В этой задаче мы коснемся вопросов исследования фотоактивных мембранных белков. Эти исследования происходили на заре биофизики, в 1970-80-х годах. Везде, где в этой задаче требуется произвести численные оценки, вы можете использовать данные графиков и схем, приведенных в условии, а также результаты расчетов предыдущих пунктов задачи. Для начала рассмотрим модель клеточной мембраны — липидный бислой. Молекула липида состоит из полярной головы и гидрофобных хвостов (остатки жирных кислот) (Рис. 1). Если молекулы липида попытаться растворить в воде (полярном растворителе), то они могут образовывать различные структуры, которые минимизируют энергию системы. Т.е. полярные головы молекул стремятся образовать контакты с водой, а гидрофобные хвосты — укрыться от воды. Рис.1. Молекула липида Липидный бислой — это тонкая полярная мембрана, состоящая из двух слоев липида (Рис. 2). Этот бислой, составляющий клеточную мембрану, позволяет удержать в клетке различные ионы, белки и другие молекулы. Рис.2. Липидный бислой Чтобы живая клетка могла существовать, ей нужно каким-либо образом производить энергию внутри себя. Например, клетка может поглощать молекулы сахара, расщеплять их и с помощью молекулярных механизмов запасать энергию в виде АТФ ( —универсальный источник энергии для всех биохимических процессов, протекающих в живых системах. АТФ является основным переносчиком энергии в клетке.). Но что делать, если питание сахарами недоступно? При исследовании бактерий, живущих в экстремально соленых водоемах (20% соли), был обнаружен мембранный белок, бактериородопсин (Рис. 3).  Бактериородопсин оказался фотоактивным протонным насосом. При поглощении фотона белок переносит один протон изнутри клетки наружу. При постоянной работе белка на клеточной мембране создается дополнительная разность потенциалов, которую бактерия может превратить в энергию и запасти ее в виде АТФ для своих нужд. Если эти бактерии механически разрушить, то можно выделить плоские куски мембран, содержащие бактериородопсин в большом количестве. Это рассматривается как альтернатива солнечным батареям, работающим на полупроводниковых элементах. Бактериородопсин, поглотив фотон, проходит через ряд промежуточных состояний (совершает фотоцикл, Рис. 4). Сначала он выбрасывает наружу протон $\rm H^+$ (L - состояние), который находится внутри белка, а затем на его место приходит протон $\rm H^+$ изнутри клетки (M - состояние). И пока белок не вернулся в основное состояние, поглотить новый фотон он не может. На схеме буквами показаны промежуточные состояния, а также характерные времена перехода между ними.
Пусть плоские куски мембран, содержащие бактериородопсин, освещаются достаточно мощным светом. Какой ток $I_{bR}$ течет через $1~\text{мм}^2$ таких мембран (в $\text{мкА}/\text{мм}^2$)? Из исследования этих мембран методом электронной микроскопии известно, что плотность белковых молекул в них $9\cdot{10^{12}~\text{см}^{-2}}$ Для функционального исследования различных белков-ионных насосов используются различные модельные мембраны. Черная липидная мембрана (BLM) — одна из таких модельных систем (Рис. 5). Экспериментальная установка представляет собой два раздельных резервуара с хорошо проводящим раствором. Между резервуарами сделано небольшое отверстие площадью $S_m=1~\text{мм}^2$. На это отверстие помещается липидный бислой. В оба резервуара помещаются электроды, которые соединяются между собой через амперметр и, в ряде случаев, источник. Липидная мембрана имеет электрические характеристики: емкость $C_m$ и проводимость $G_m(=1/R_m)$, где $R_m$ — сопротивление мембраны. Вам предстоит определить их. Если источник подает периодический сигнал прямоугольной формы, то амперметр регистрирует затухающий сигнал (Рис. 6). Если же другой источник подает периодический сигнал треугольной формы, то амперметр регистрирует практически прямоугольный сигнал (Рис. 7). Амперметр можно считать идеальным.  Рис. 5. Схема установки, содержащей черную липидную мембрану
Нарисуйте простейшую эквивалентную электрическую схему мембраны, которая хорошо описывает полученные результаты. Нарисуйте эквивалентную электрическую схему эксперимента, описанного выше.
Используя Рис. 6 и 7, оцените емкость $C_m$ мембраны. С помощью формул, графиков и диаграмм объясните свое решение
Используя Рис. 6 и 7, оцените проводимость $G_m$ мембраны. С помощью формул, графиков и диаграмм объясните свое решение. Чтобы количественно характеризовать прокачку протонов белком, мембраны, содержащие бактериородопсин прикрепляют к черной липидной мембране (Рис. 8). Мембраны с белком могут прикрепляться к черной мембране в произвольном направлении, т.е. вероятностно половина мембран качала бы протоны к черной мембране, а другая половина от мембраны. Таким образом мы бы не смогли увидеть никакого эффекта создания тока белком. Чтобы этого не происходило, к липидам черной мембраны добавляются заряженные молекулы, которые заставляют часть мембран с белком ориентироваться преимущественным образом. При дальнейших расчетах считайте, что ко всей поверхности черной мембраны (с одной стороны) прикреплены мембраны с бактериородопсином.  Рис. 8. Схема установки, где мембраны с белком прикреплены к черной мембране
Пусть описанная система мембран освещается достаточно мощным светом, таким, что суммарный ток, создаваемый всеми белками постоянен и равен $I_p$, а через амперметр течет ток $I$. Нарисуйте эквивалентную электрическую схему для такого эксперимента.
Получите теоретическое выражение для фототока $I(t)$, измеряемого амперметром, в зависимости от времени. Ответ выразите через суммарный ток белков $I_p$, электрические характеристики мембраны с белком $C_p$ и $G_p$ и электрические характеристики черной липидной мембраны $C_m$ и $G_m$. Начало отсчета времени $t=0$ возьмите в момент включения света. В непосредственном эксперименте, описанном выше, измеренная зависимость фототока от времени получилась такой, как показано на Рис. 9. На рисунке отмечены времена включения и выключения света. Анализируя Рис. 9, вы должны использовать результат пункта $\mathrm C2$. Если провести эксперимент аналогичный части B этой задачи, то отношение емкостей мембран с бактериородопсином и сплошных мембран, используемых для приготовления черной мембраны, будет $C_p/C_m\approx{5}$  Рис. 9. Зависимость тока, текущего через амперметр, от времени
Используя Рис. 9 и численные данные полученные ранее, оцените проводимость $G_p$ мембран с белком. С помощью формул, графиков и диаграмм объясните свое решение.
Вычислите отношение проводимости черной липидной мембраны и мембран с белком, т.е. найдите $G_m/G_p$.
Используя Рис. 9 и численные данные полученные ранее, оцените суммарный ток $I_p$, создаваемый белками. С помощью формул, графиков и диаграмм объясните свое решение.
Рассчитайте, какая доля мембран $\alpha$ была ориентирована преимущественным образом на черной мембране. Найдите отношение количества белков, качающих протоны к мембране, к их общему количеству. Чтобы исследовать насыщаемость тока, создаваемого белками, снималась зависимость фототока от времени при меняющейся интенсивности падающего света. При малых интенсивностях можно считать, что ток, создаваемый белками, $I_p$ пропорционален интенсивности падающего света.
Используя результат пункта $\mathrm C4$, сделав необходимые пренебрежения, нарисуйте эквивалентную электрическую схему эксперимента.
Получите выражение для тока, создаваемого белками, $I_p (t)$, считая известным измеряемый амперметром фототок $I(t)$. Ответ выразите через фототок $I(t)$ и электрические характеристики мембран с белком и черной мембраны. Начало отсчета времени $t=0$ возьмите в момент включения света.
Используя результат из пункта $\mathrm D2$ и Рис. 10, численно постройте график зависимости тока $I_p$ от времени $t$. С точностью до коэффициента пропорциональности это будет график зависимости интенсивности падающего света от времени Проводимость черной мембраны, оказывается можно менять с помощью, например, бактерицидного антибиотика, грамицидина $A$. Когда эти молекулы попадают в мембрану, они образуют в ней пору (Рис. 11), через которую могут проходить ионы натрия и калия, а также протоны. Добавление этих молекул к мембране увеличило ее проводимость до $G^{GR}_m=10^{-8}~\text{Ом}^{-1}$  Рис. 11. Модель молекулы грамицидина А
В условиях эксперимента из части $\mathrm C$ этой задачи, но с увеличенной проводимостью черной липидной мембраны, перерисуйте Рис. 9. Т.е. схематично изобразите зависимость фототока $I^{GR}(t)$ от времени $t$, считая, что доля мембран с белком, ориентированных преимущественным образом, осталась той же, а мощности падающего света достаточно, чтобы все белки прокачивали протоны.
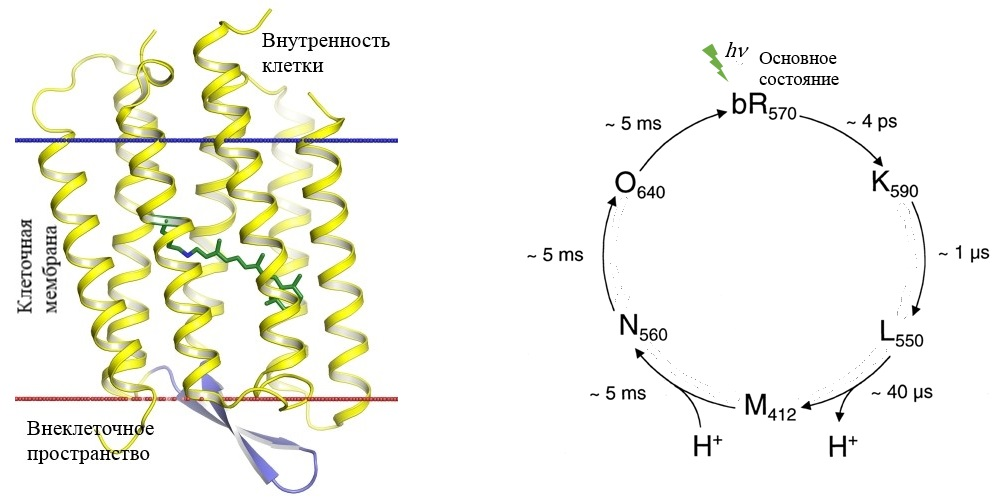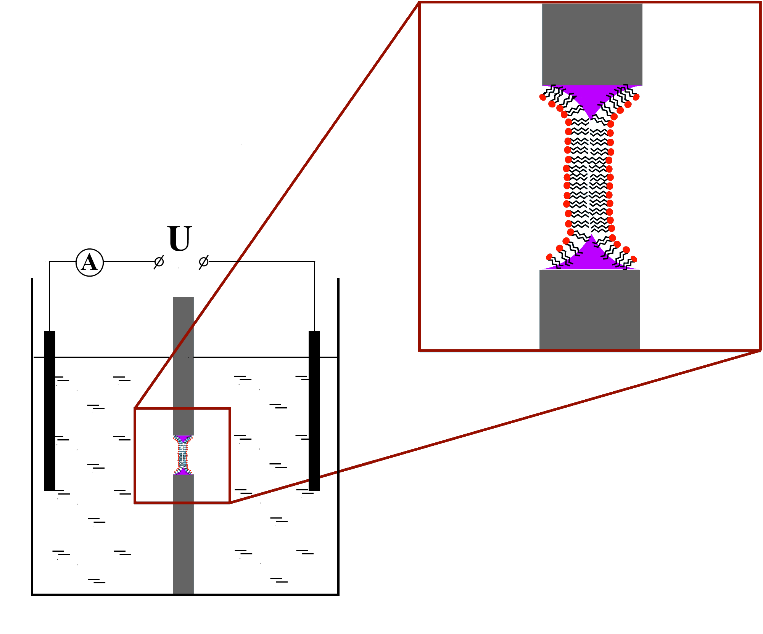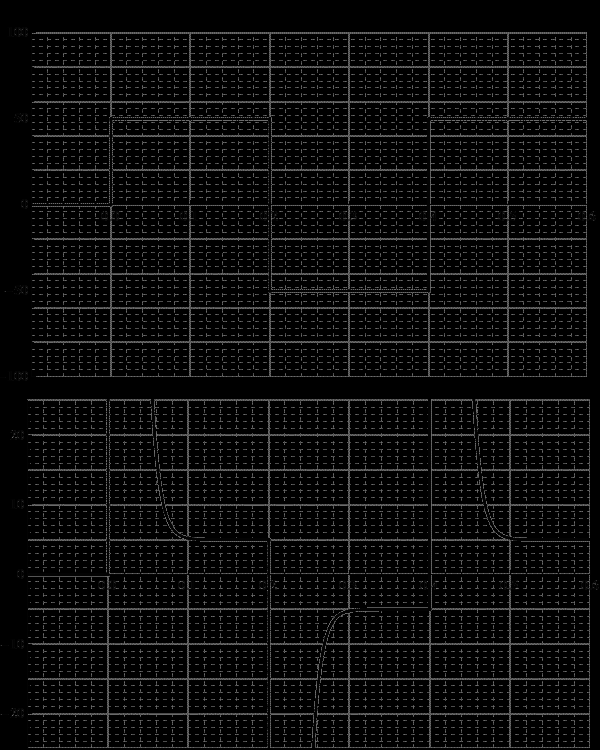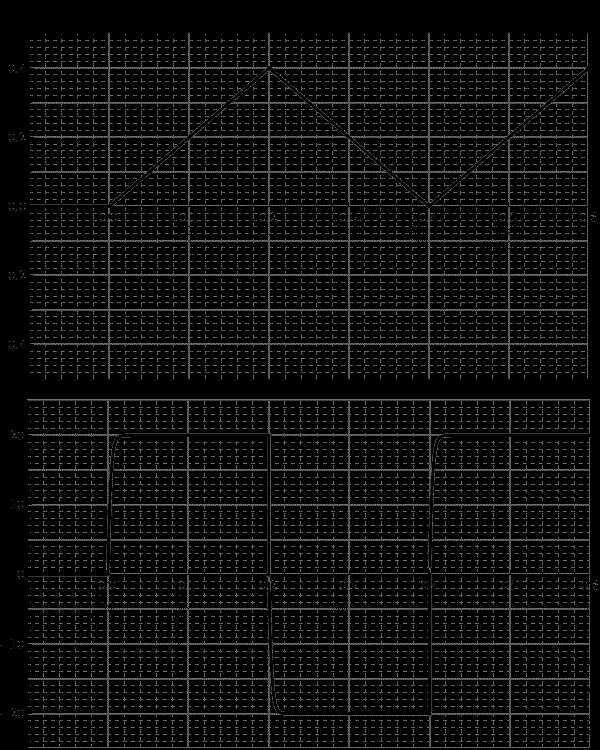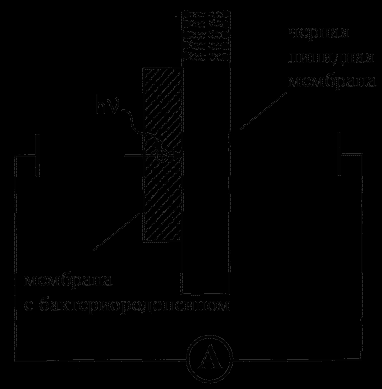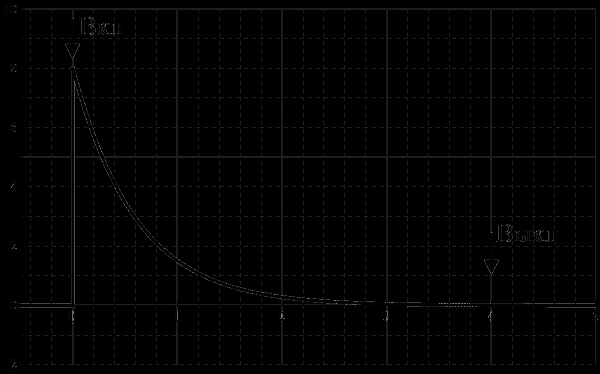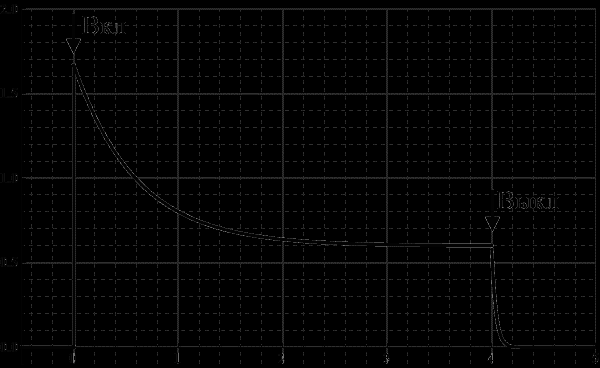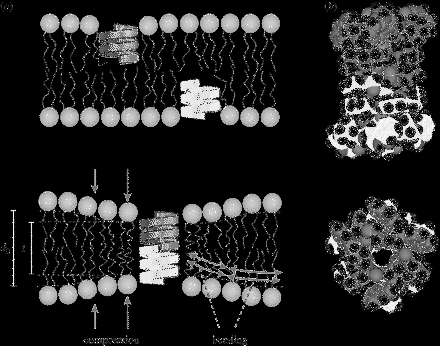
Пусть плоские куски мембран, содержащие бактериородопсин, освещаются достаточно мощным светом. Какой ток $I_{bR}$ течет через $1~\text{мм}^2$ таких мембран (в $\text{мкА}/\text{мм}^2$)? Из исследования этих мембран методом электронной микроскопии известно, что плотность белковых молекул в них $9\cdot{10^{12}~\text{см}^{-2}}$

Нарисуйте простейшую эквивалентную электрическую схему мембраны, которая хорошо описывает полученные результаты. Нарисуйте эквивалентную электрическую схему эксперимента, описанного выше.

Используя Рис. 6 и 7, оцените емкость $C_m$ мембраны. С помощью формул, графиков и диаграмм объясните свое решение

Используя Рис. 6 и 7, оцените проводимость $G_m$ мембраны. С помощью формул, графиков и диаграмм объясните свое решение.

Пусть описанная система мембран освещается достаточно мощным светом, таким, что суммарный ток, создаваемый всеми белками постоянен и равен $I_p$, а через амперметр течет ток $I$. Нарисуйте эквивалентную электрическую схему для такого эксперимента.

Получите теоретическое выражение для фототока $I(t)$, измеряемого амперметром, в зависимости от времени. Ответ выразите через суммарный ток белков $I_p$, электрические характеристики мембраны с белком $C_p$ и $G_p$ и электрические характеристики черной липидной мембраны $C_m$ и $G_m$. Начало отсчета времени $t=0$ возьмите в момент включения света.

Используя Рис. 9 и численные данные полученные ранее, оцените проводимость $G_p$ мембран с белком. С помощью формул, графиков и диаграмм объясните свое решение.

Вычислите отношение проводимости черной липидной мембраны и мембран с белком, т.е. найдите $G_m/G_p$.

Используя Рис. 9 и численные данные полученные ранее, оцените суммарный ток $I_p$, создаваемый белками. С помощью формул, графиков и диаграмм объясните свое решение.

Рассчитайте, какая доля мембран $\alpha$ была ориентирована преимущественным образом на черной мембране. Найдите отношение количества белков, качающих протоны к мембране, к их общему количеству.

Используя результат пункта $\mathrm C4$, сделав необходимые пренебрежения, нарисуйте эквивалентную электрическую схему эксперимента.

Получите выражение для тока, создаваемого белками, $I_p (t)$, считая известным измеряемый амперметром фототок $I(t)$. Ответ выразите через фототок $I(t)$ и электрические характеристики мембран с белком и черной мембраны. Начало отсчета времени $t=0$ возьмите в момент включения света.

Используя результат из пункта $\mathrm D2$ и Рис. 10, численно постройте график зависимости тока $I_p$ от времени $t$. С точностью до коэффициента пропорциональности это будет график зависимости интенсивности падающего света от времени

В условиях эксперимента из части $\mathrm C$ этой задачи, но с увеличенной проводимостью черной липидной мембраны, перерисуйте Рис. 9. Т.е. схематично изобразите зависимость фототока $I^{GR}(t)$ от времени $t$, считая, что доля мембран с белком, ориентированных преимущественным образом,  осталась той же, а мощности падающего света достаточно, чтобы все белки прокачивали протоны.
Темы:
T, Цепи, RC-цепи, Расчет цепей, 2016, Сборы XY, X, Биофизика